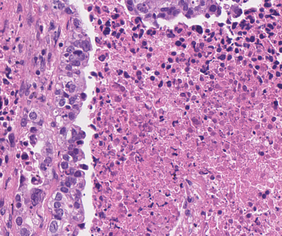
Tumor epithelial tissue: yes
Tumor-associated stroma tissue: yes
Normal tissue: no